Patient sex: F
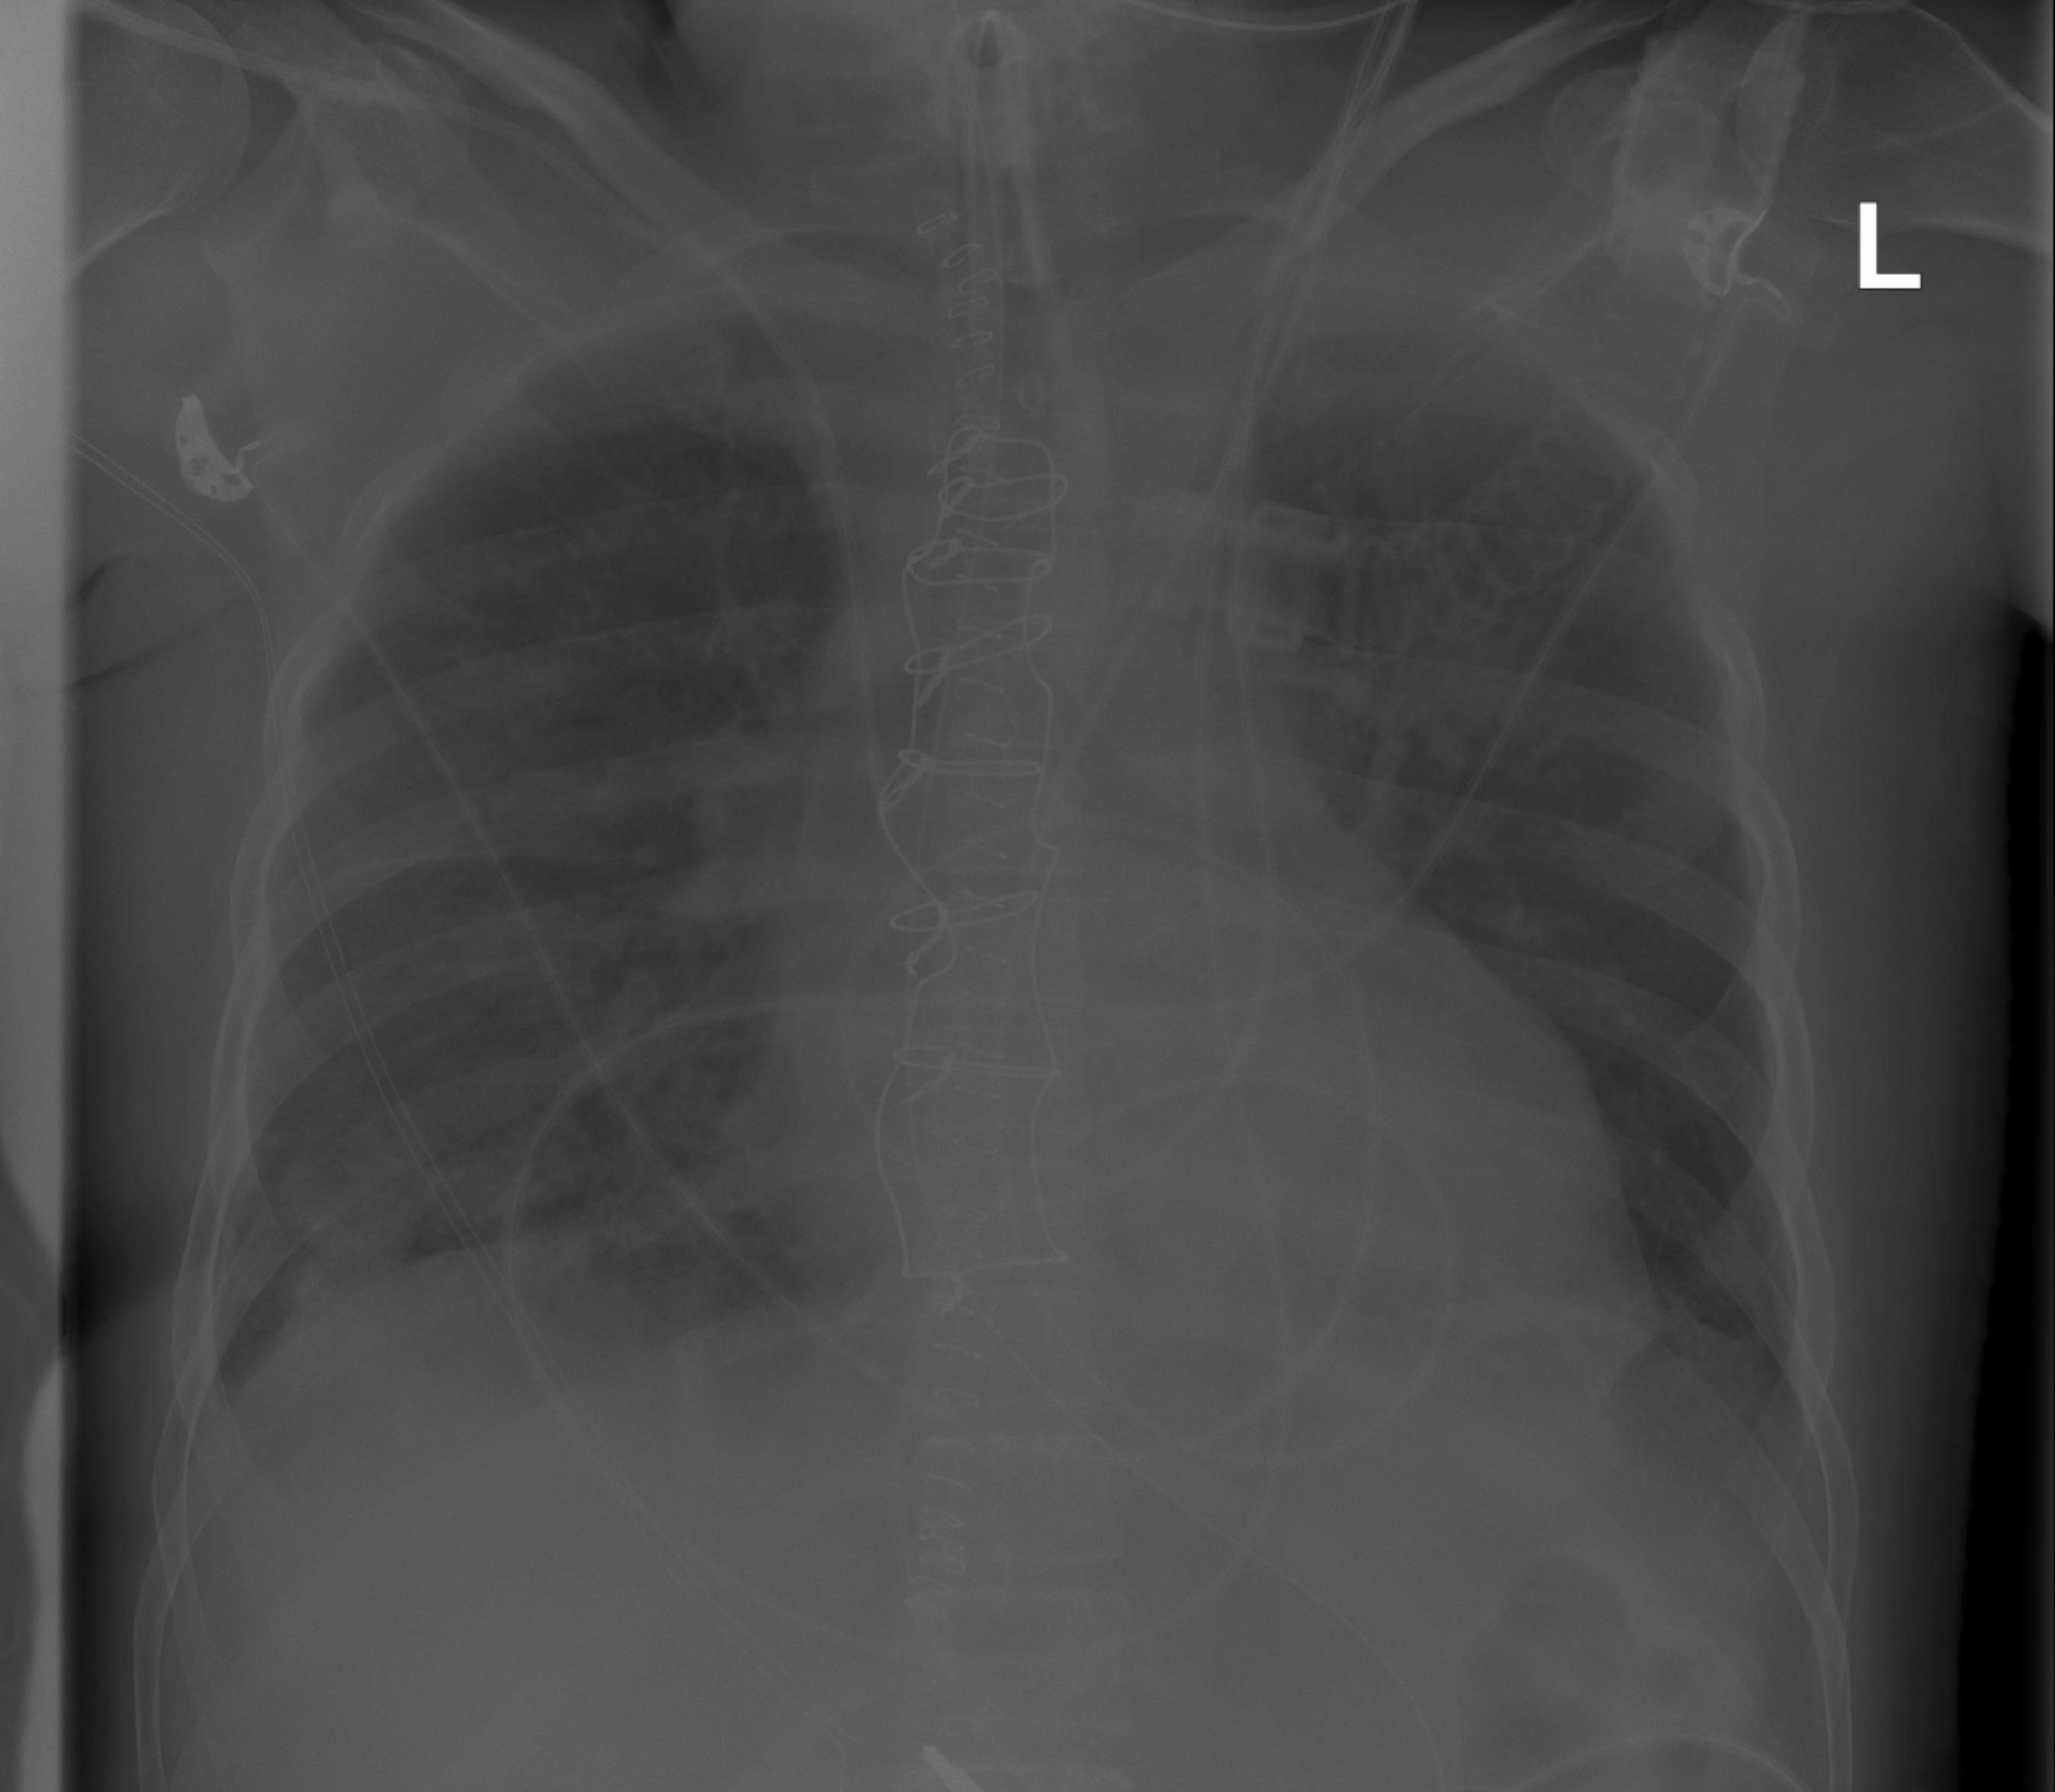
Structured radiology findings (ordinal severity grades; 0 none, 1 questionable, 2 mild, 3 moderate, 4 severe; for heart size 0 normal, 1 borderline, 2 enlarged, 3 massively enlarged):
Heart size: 2
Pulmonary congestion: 0
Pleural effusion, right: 0
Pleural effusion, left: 0
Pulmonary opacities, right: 2
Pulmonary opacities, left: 0
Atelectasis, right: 2
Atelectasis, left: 1